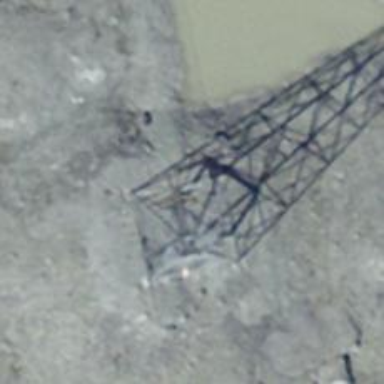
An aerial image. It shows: Pylon for aerialway.